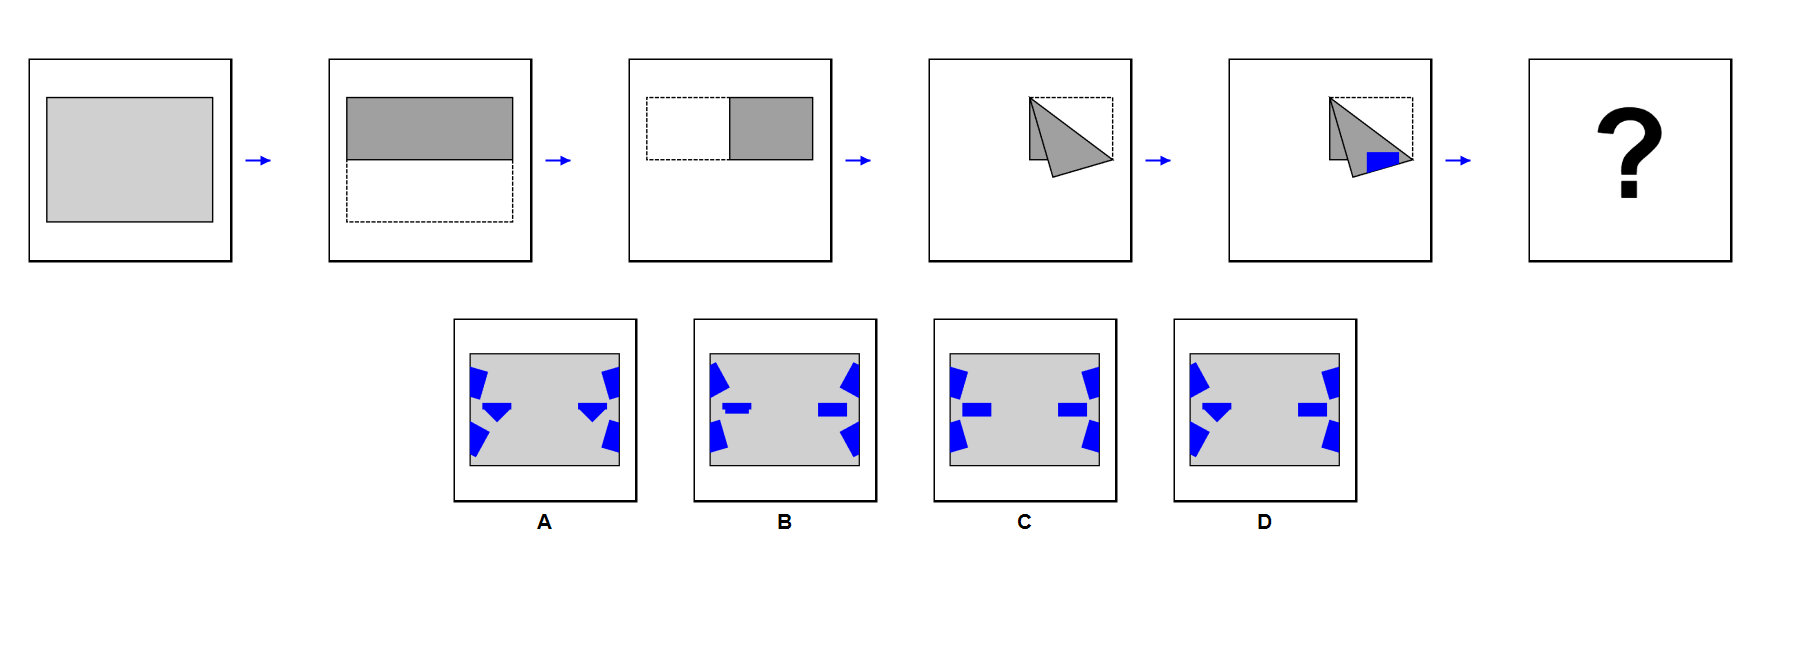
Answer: C